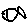
Label: fish